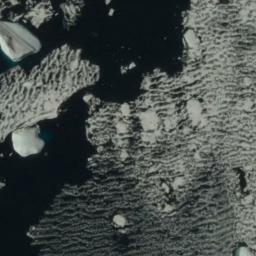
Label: sea_ice